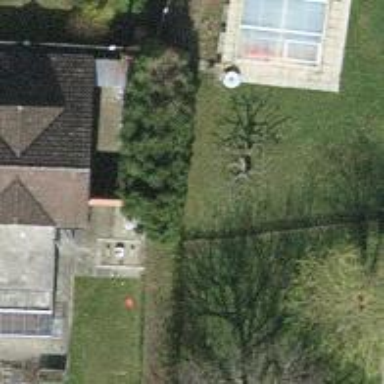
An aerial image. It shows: Hedge acting as barrier.